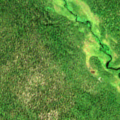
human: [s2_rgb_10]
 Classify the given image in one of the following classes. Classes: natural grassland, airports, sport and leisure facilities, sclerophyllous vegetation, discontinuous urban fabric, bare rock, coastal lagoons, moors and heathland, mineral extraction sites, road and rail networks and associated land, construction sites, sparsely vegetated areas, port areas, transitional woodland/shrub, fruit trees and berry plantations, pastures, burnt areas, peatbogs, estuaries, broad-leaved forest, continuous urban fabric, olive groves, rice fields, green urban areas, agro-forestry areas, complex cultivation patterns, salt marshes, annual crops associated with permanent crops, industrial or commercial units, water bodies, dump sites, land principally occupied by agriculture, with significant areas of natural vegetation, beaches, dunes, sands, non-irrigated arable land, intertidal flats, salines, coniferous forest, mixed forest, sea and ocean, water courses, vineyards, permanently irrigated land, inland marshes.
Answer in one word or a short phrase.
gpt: coniferous forest, peatbogs